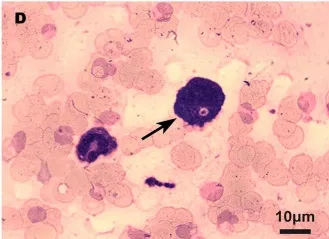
After. Treatment using Wright's staining. The quantity of BPDCN cells significantly decreased in bone marrow smear after treatment.
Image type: pathology (giemsa)